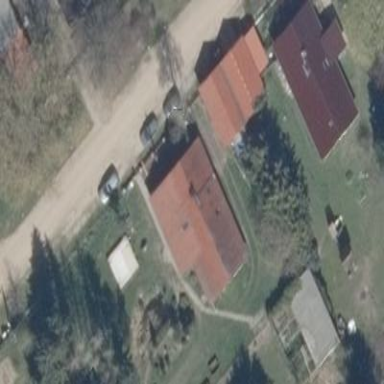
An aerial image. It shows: Simple and straightforward house.